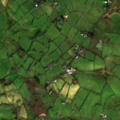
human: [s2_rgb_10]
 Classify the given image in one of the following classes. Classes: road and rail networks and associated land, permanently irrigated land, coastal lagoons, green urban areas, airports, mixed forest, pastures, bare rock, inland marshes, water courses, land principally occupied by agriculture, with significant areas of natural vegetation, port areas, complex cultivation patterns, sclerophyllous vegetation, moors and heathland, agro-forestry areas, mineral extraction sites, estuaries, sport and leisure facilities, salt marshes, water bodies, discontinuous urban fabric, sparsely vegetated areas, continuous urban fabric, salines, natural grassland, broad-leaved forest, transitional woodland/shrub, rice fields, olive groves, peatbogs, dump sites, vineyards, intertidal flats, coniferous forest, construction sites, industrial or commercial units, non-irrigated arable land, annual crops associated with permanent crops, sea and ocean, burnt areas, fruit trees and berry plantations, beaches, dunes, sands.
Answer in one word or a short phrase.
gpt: pastures, land principally occupied by agriculture, with significant areas of natural vegetation